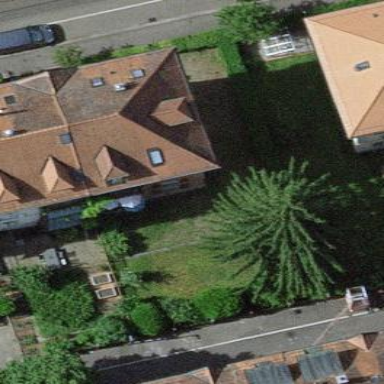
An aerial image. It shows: Hipped roof apartment building.